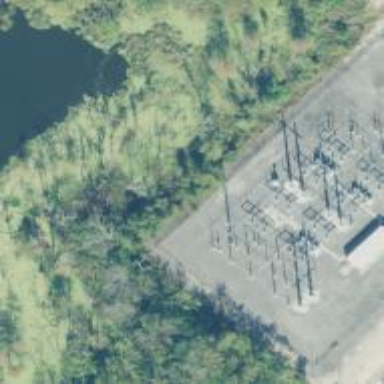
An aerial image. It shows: Switch used for power control.